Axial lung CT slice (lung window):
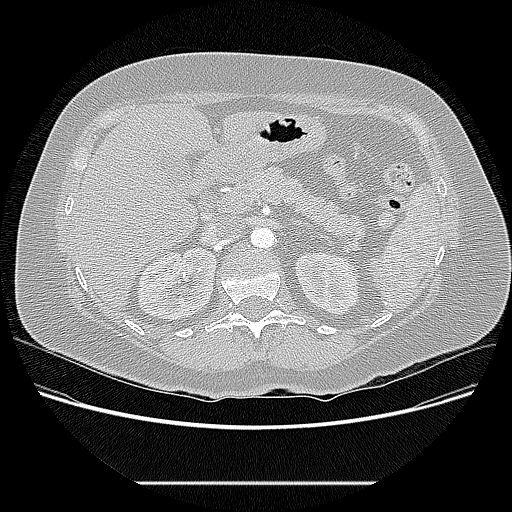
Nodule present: no